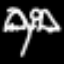
Label: angel